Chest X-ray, PA view. Patient: 33 years old, sex M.
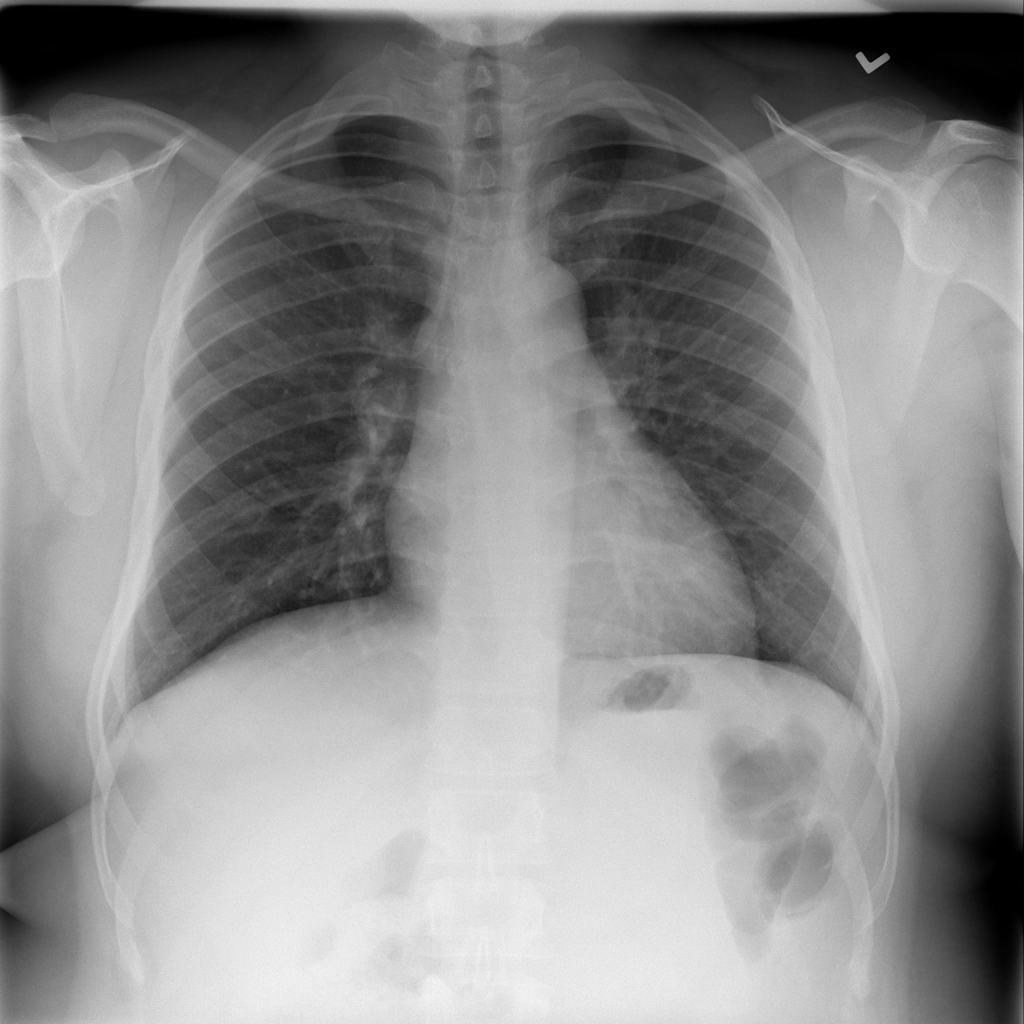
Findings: No Finding